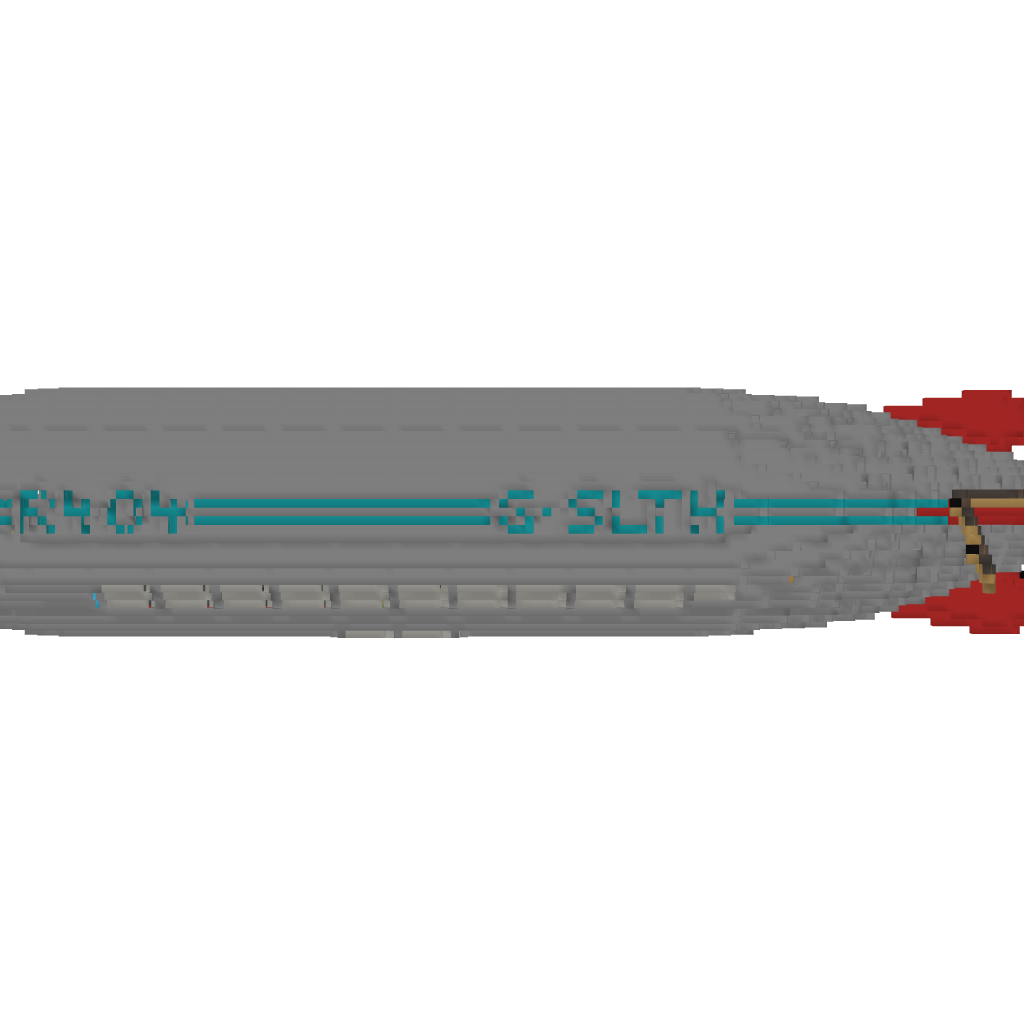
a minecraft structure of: Airship with guest rooms